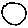
Label: moon